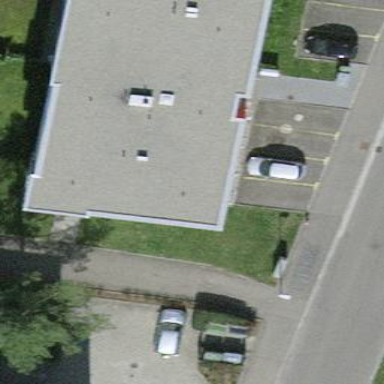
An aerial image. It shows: Flat-roofed apartment building.